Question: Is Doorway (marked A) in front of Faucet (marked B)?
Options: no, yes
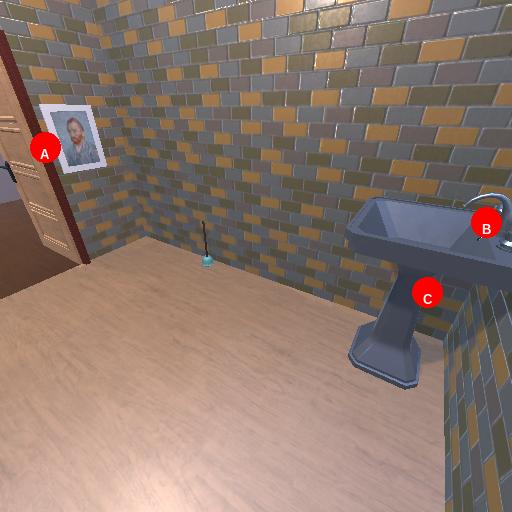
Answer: no